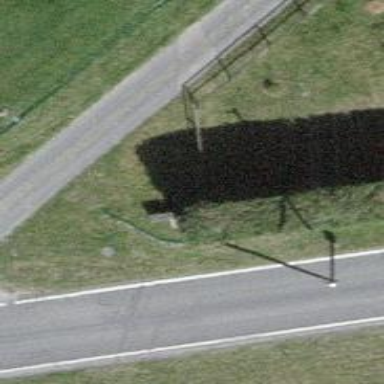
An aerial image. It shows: Hedge barrier.